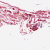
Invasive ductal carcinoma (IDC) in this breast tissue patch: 0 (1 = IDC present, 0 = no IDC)